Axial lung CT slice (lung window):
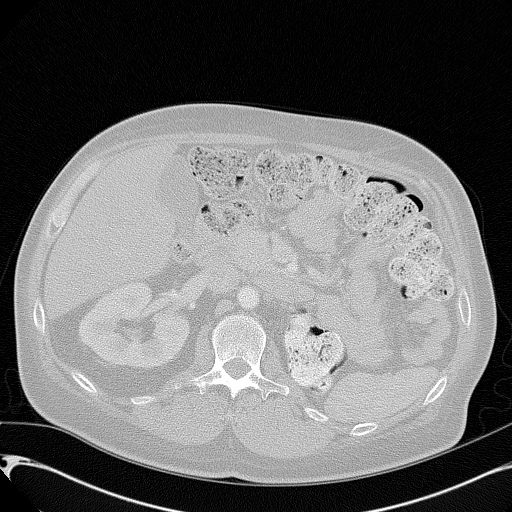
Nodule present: no